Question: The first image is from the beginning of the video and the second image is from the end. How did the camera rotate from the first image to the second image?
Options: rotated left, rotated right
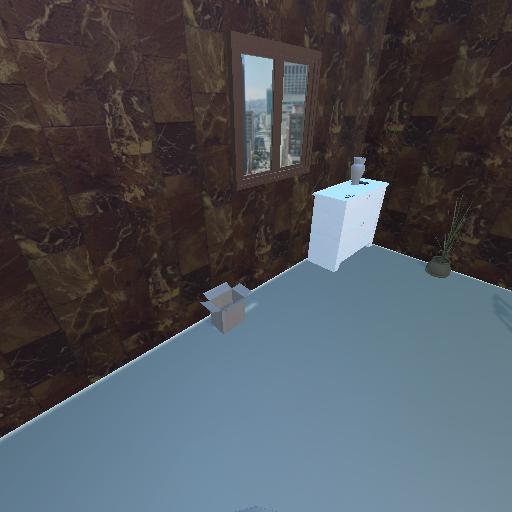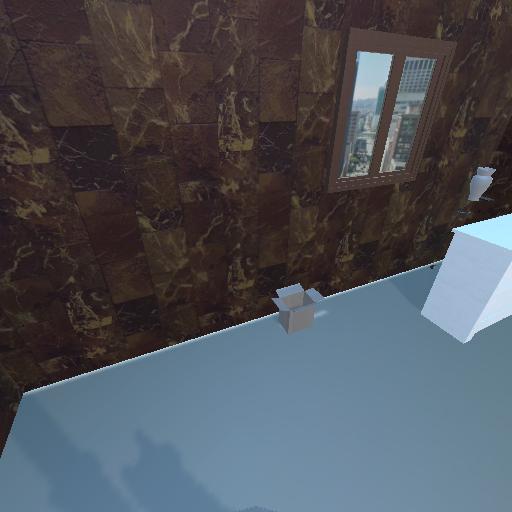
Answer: rotated left